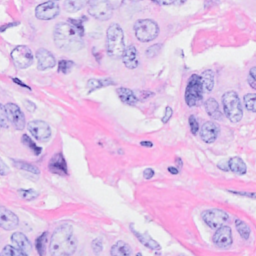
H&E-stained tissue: Breast